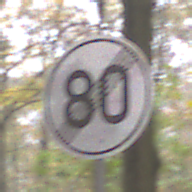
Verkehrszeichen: EndeGeschwindigkeit80
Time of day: MorningAfternoon
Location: Outdoor (Nature)
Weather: Overcast
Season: Autumn
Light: Natural